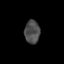
Tissue: lung
Cell type: Endothelial cells
Senescence score: 0.6043
Nuclear area (px): 347
Mean DAPI intensity: 76.476